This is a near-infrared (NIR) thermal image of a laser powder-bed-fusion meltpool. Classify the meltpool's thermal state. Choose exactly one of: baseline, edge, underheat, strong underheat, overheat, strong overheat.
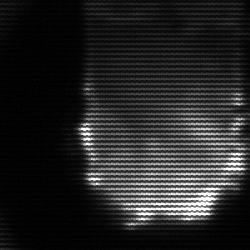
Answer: baseline